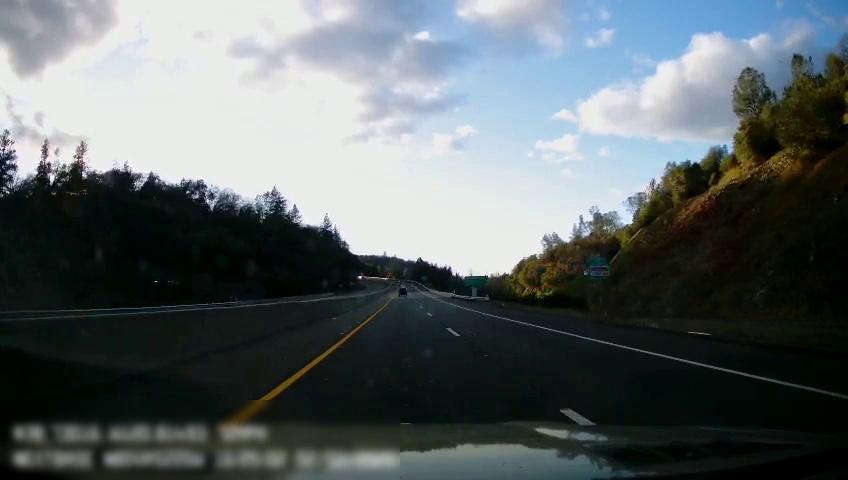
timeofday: Day
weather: Sunny
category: Drivable Space
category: Drivable Space
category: Lanes | Current Lane
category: Lanes | Alternate Lane
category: Lanes | Current Lane
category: Traffic | Signs
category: Traffic | Signs
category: Traffic | Signs